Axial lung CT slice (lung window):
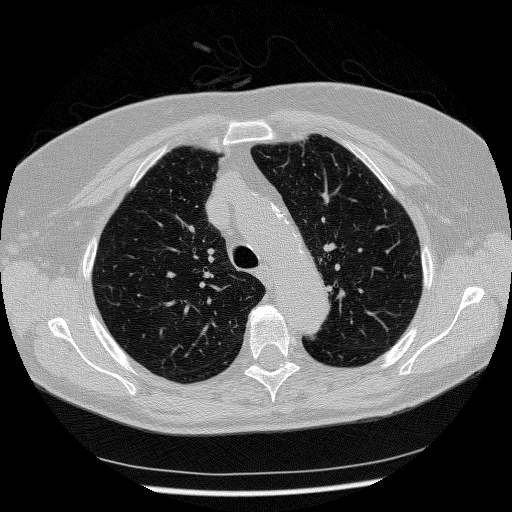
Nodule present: no